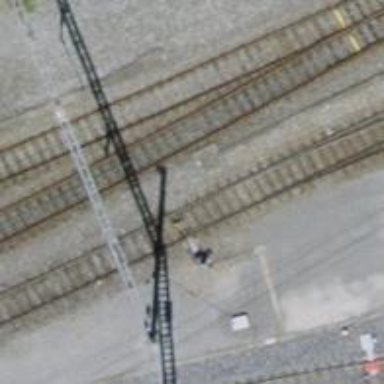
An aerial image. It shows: Railway switch.